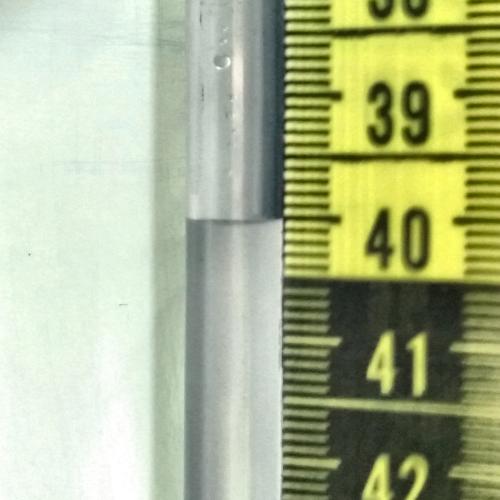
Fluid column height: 40.0 cm